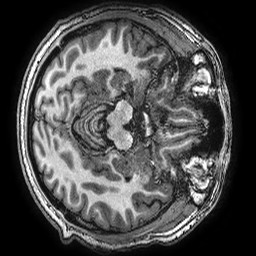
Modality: T1w
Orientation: axial
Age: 22
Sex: male
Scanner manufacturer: ge
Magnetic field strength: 3 T
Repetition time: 0.00766 s
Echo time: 0.003476 s